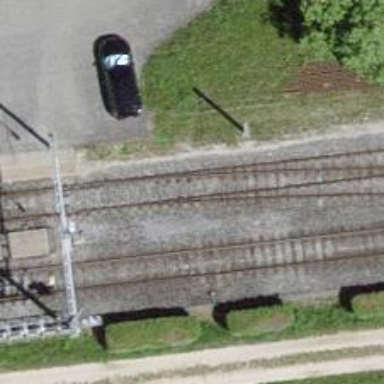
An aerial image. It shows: Rail siding with electrified contact lines for trains.